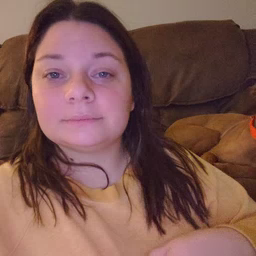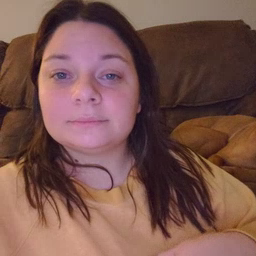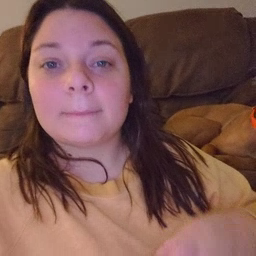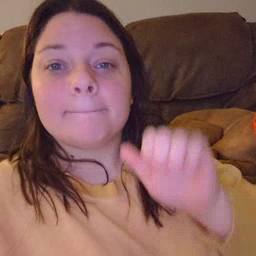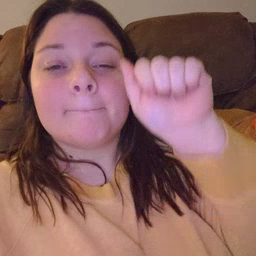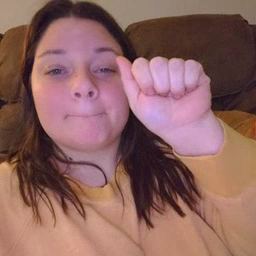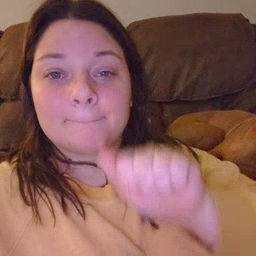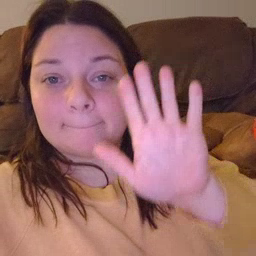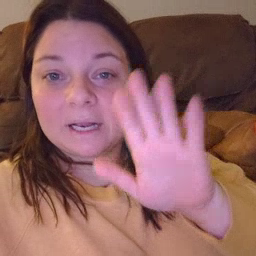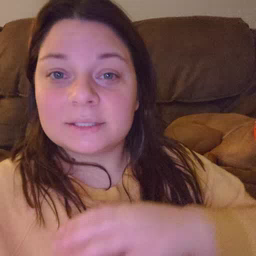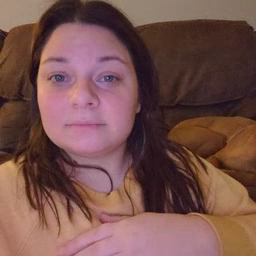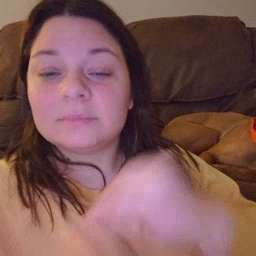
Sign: mitten